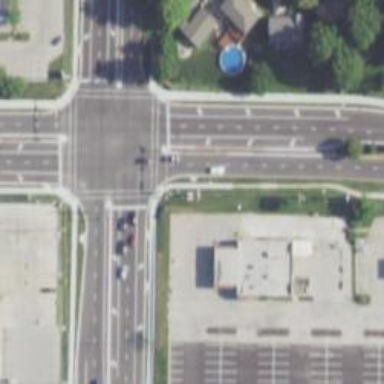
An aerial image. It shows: Footway crossing.